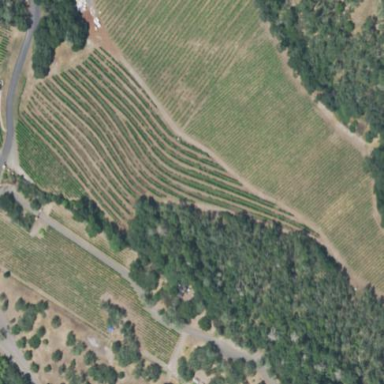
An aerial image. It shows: Vineyard with wine grapes as the crop.